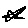
Label: star